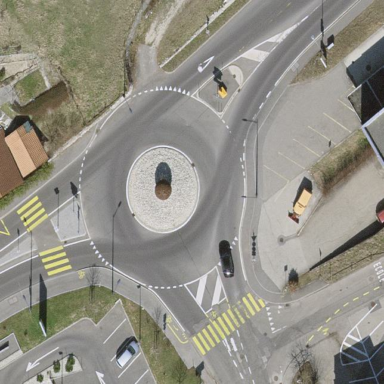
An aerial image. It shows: Roundabout on primary highway.